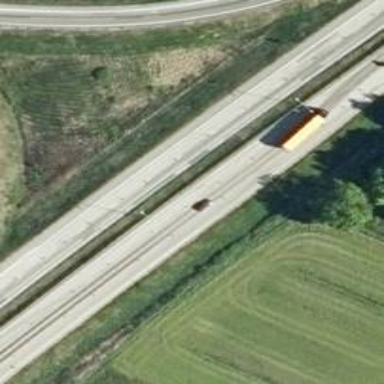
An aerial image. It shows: Asphalt road classified as trunk highway.